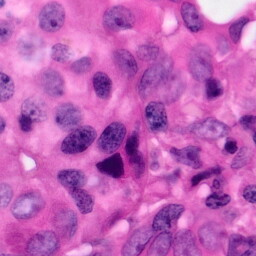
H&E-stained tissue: Pancreatic